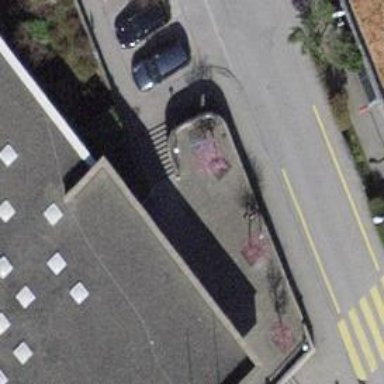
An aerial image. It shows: Concrete steps.